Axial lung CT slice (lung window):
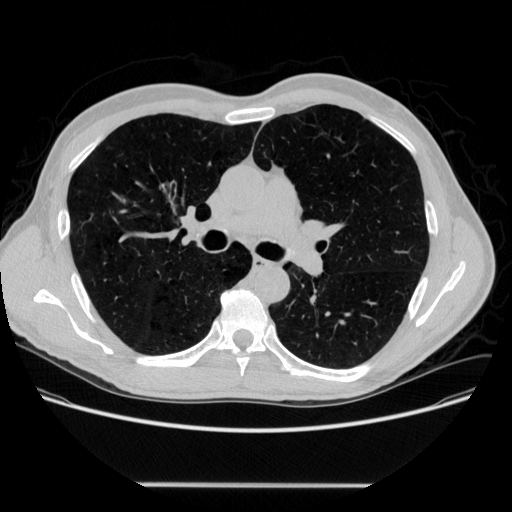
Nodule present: no